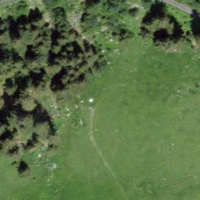
EUNIS habitat code: 44
Species observed at this site:
Salvia glutinosa
Orthilia secunda